Question: Hello I did a new project (console application), it's supposed to have a dll file as an output but it seems that it's not existing in the project folder after the build. Is that normal?

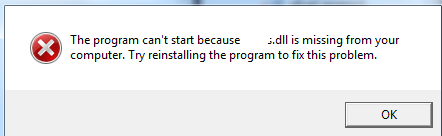
Answer: New conception / creation / organization of my code would be the solution for that.